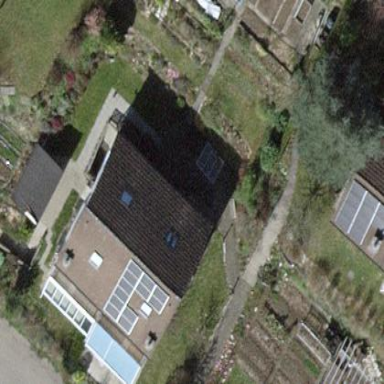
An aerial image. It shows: Terrace building.